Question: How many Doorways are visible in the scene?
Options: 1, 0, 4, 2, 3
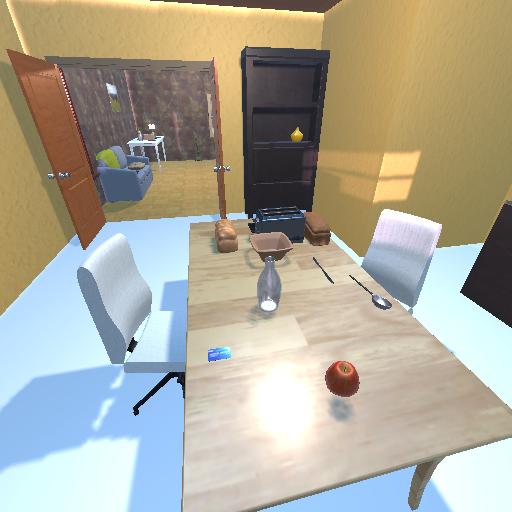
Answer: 1